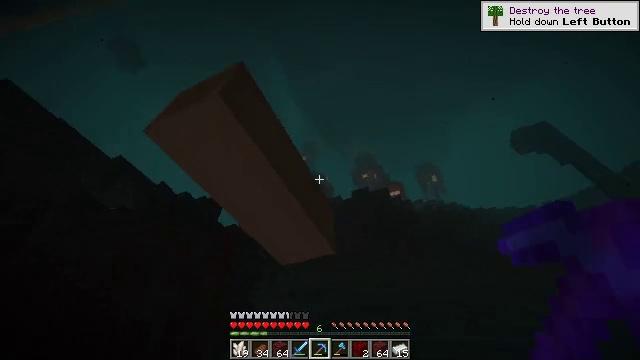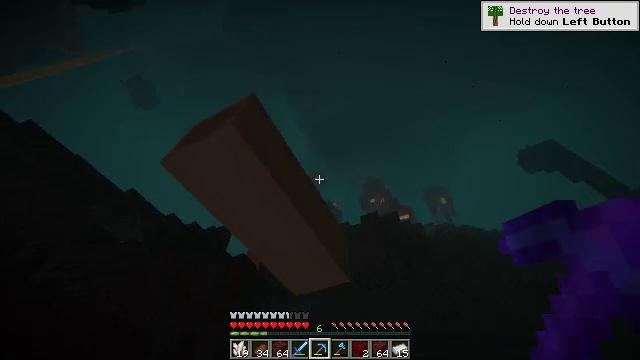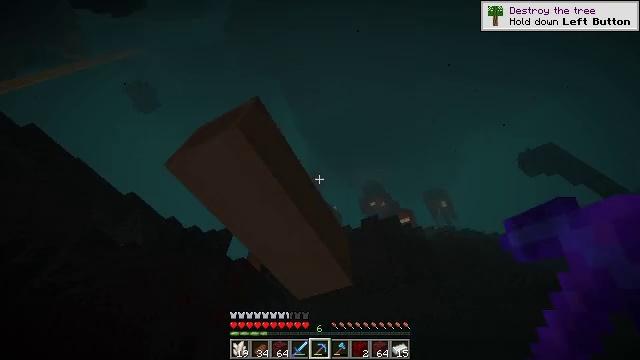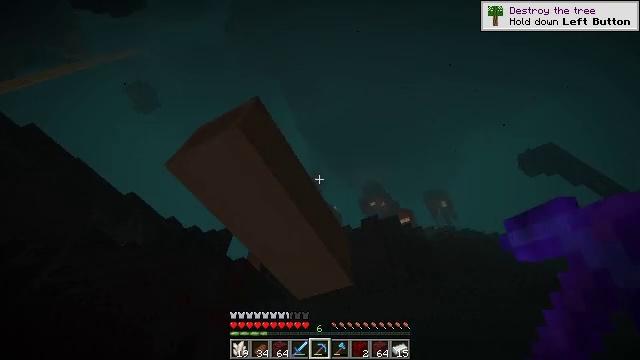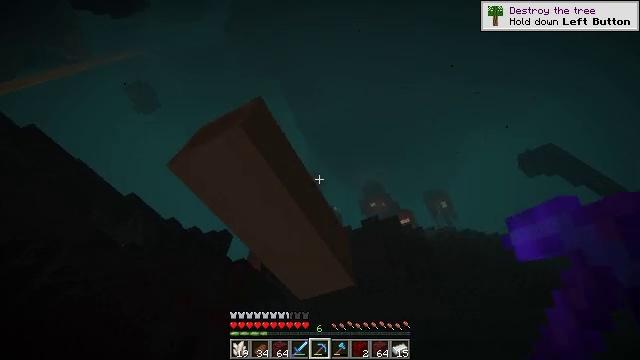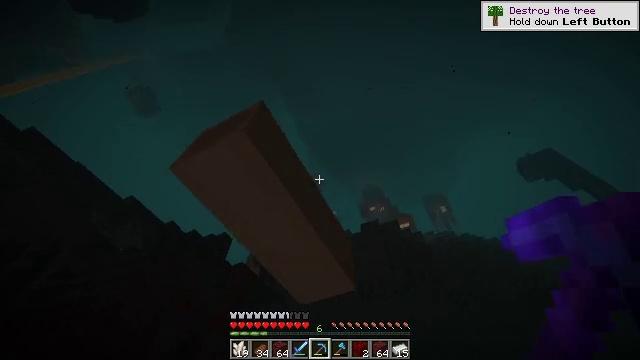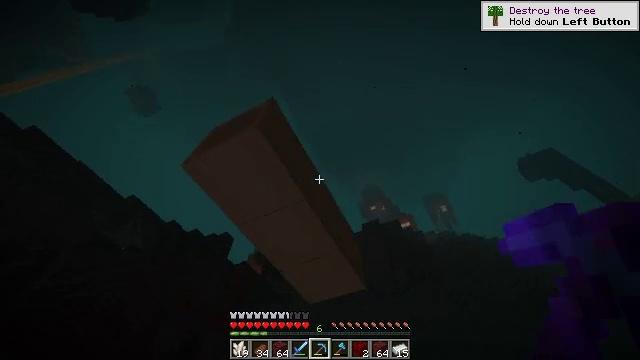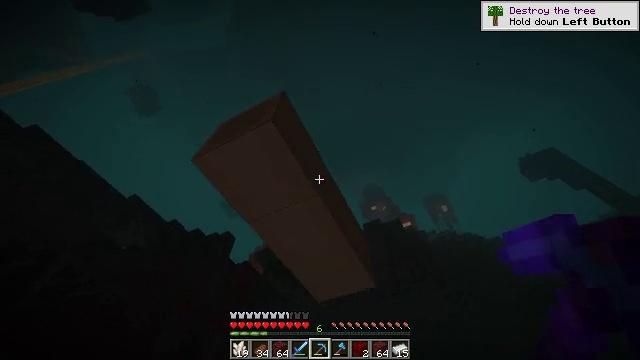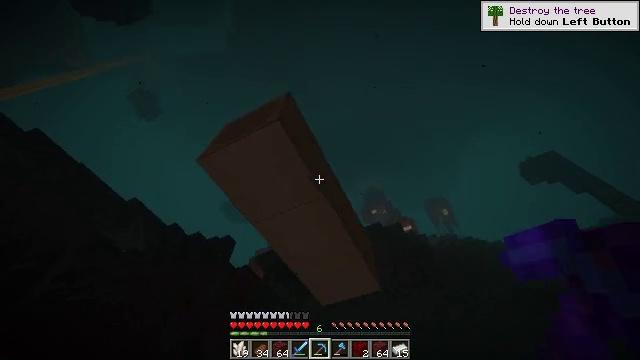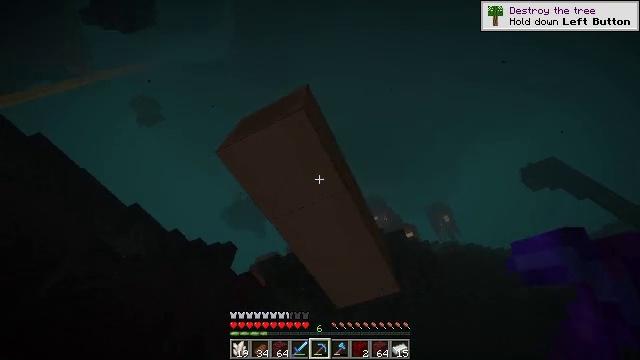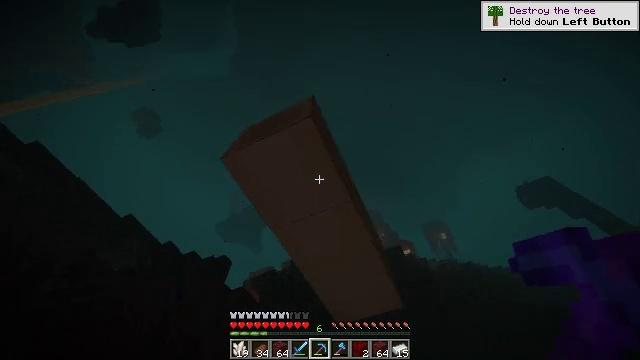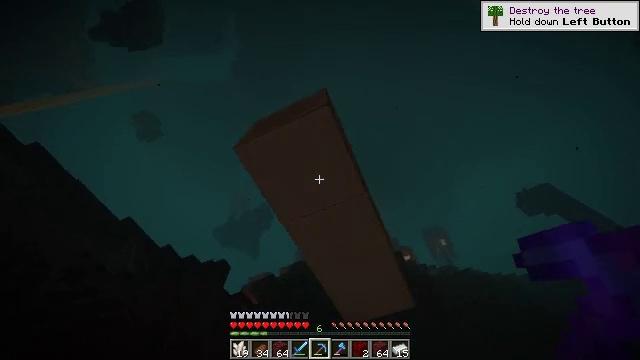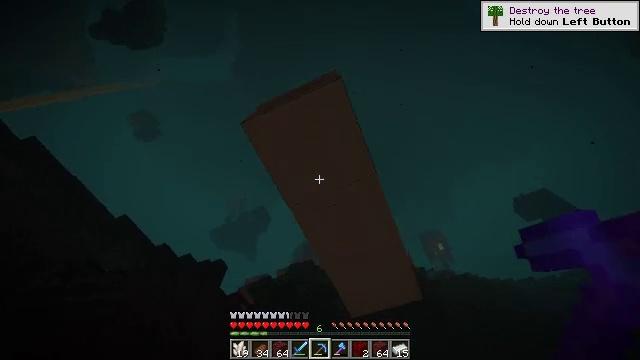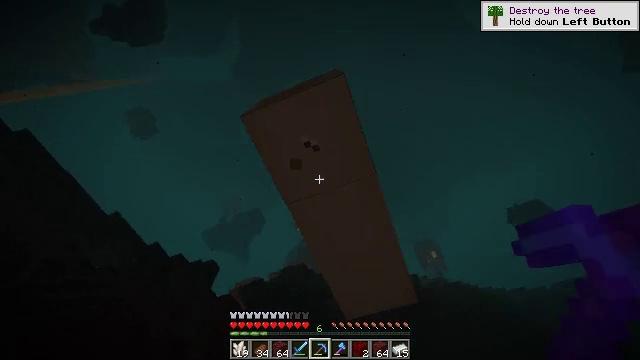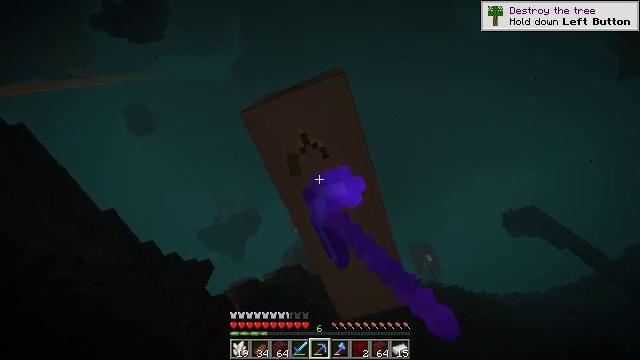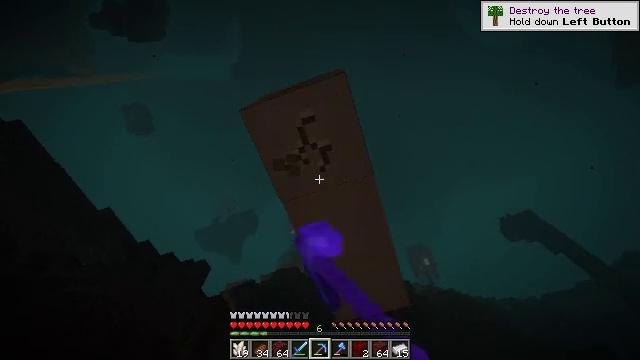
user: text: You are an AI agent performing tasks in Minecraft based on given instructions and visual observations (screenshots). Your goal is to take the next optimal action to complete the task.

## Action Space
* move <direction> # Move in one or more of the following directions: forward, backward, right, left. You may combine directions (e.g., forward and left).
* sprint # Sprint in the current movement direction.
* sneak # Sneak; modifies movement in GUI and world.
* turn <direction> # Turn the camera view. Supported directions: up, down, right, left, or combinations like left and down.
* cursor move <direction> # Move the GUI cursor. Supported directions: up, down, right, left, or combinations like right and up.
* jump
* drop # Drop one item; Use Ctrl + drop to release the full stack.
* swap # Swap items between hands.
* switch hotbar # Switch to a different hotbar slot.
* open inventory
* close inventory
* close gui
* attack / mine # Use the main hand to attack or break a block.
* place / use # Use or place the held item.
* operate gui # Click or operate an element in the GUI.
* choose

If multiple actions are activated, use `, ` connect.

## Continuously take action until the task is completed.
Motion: motion action
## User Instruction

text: Mine the bone block found in fossils.
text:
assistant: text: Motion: turn left and up
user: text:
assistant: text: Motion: no_op
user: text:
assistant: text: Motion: no_op
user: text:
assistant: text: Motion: no_op
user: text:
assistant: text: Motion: move left
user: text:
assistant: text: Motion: move forward and move left
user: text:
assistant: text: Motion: move forward and move left
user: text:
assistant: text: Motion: move forward and move left
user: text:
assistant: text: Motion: move forward and move left, turn up
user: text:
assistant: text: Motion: move forward and move left, turn right and up
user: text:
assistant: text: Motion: move forward, turn up
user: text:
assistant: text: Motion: turn right
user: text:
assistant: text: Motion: turn right, attack / mine
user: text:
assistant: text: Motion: turn right, attack / mine
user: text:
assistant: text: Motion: attack / mine
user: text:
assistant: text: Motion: turn right, attack / mine
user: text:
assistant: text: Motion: attack / mine
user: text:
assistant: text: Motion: attack / mine
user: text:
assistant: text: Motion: turn right, attack / mine
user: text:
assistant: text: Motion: turn right, attack / mine
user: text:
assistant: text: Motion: attack / mine
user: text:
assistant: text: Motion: attack / mine
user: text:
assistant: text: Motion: attack / mine
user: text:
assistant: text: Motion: attack / mine
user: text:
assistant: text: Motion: attack / mine
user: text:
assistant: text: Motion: turn right and down, attack / mine
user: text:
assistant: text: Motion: turn right and down, attack / mine
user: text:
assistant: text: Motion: turn down, attack / mine
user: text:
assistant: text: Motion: attack / mine
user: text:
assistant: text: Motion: attack / mine